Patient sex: F
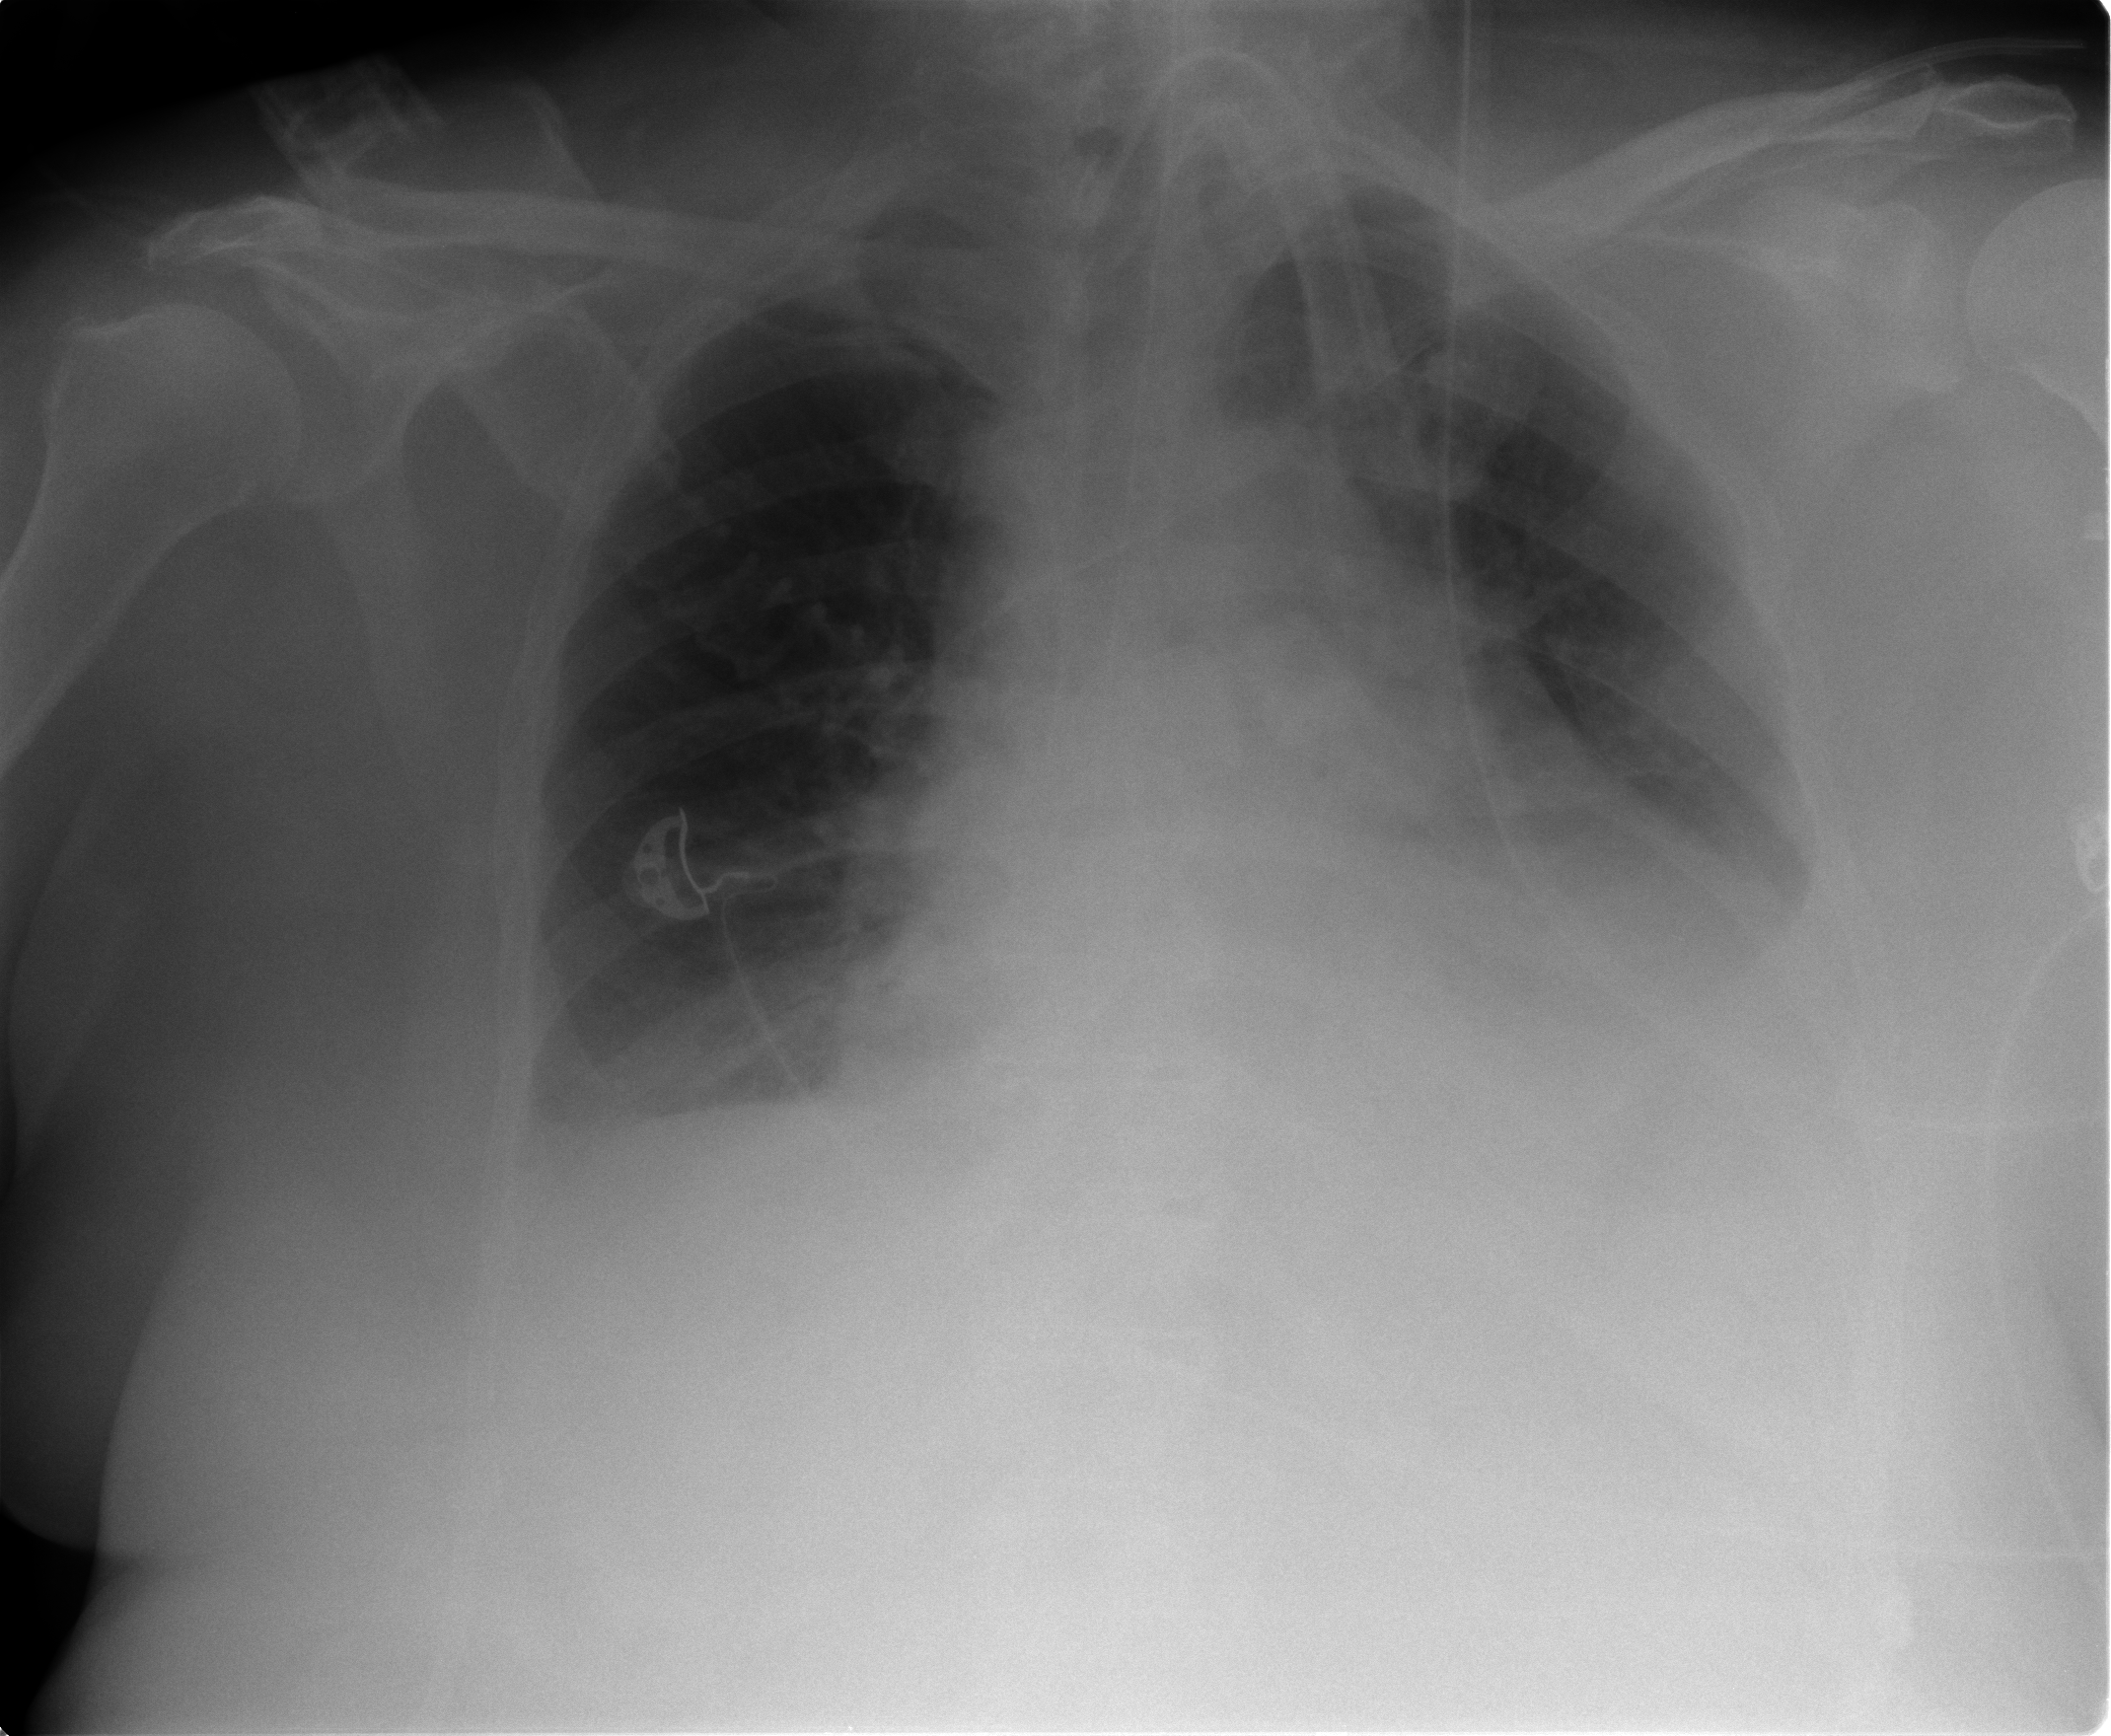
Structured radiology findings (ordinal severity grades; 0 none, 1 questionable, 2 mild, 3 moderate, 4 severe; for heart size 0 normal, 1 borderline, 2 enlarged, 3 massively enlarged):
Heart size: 2
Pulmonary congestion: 2
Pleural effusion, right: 2
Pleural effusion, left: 2
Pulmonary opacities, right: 0
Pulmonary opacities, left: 1
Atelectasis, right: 2
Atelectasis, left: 2